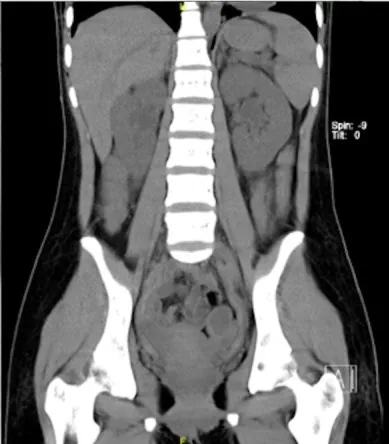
CT imaging showing bilateral hydronephrosis and mild hydro-ureters.
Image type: radiology (ct)